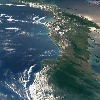
Label: land